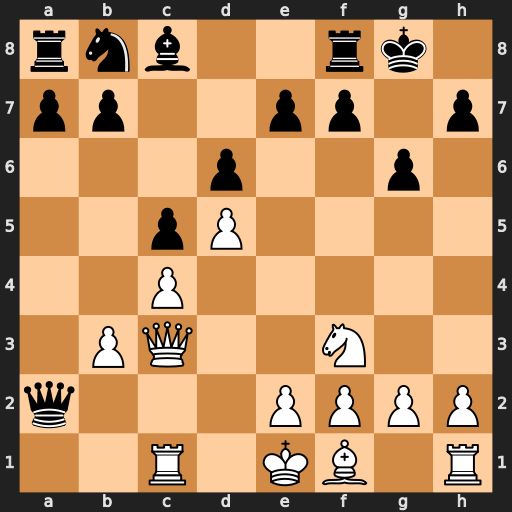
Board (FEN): rnb2rk1/pp2pp1p/3p2p1/2pP4/2P5/1PQ2N2/q3PPPP/2R1KB1R
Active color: w
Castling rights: K
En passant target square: -
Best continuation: Ra1 Qxa1+ Qxa1